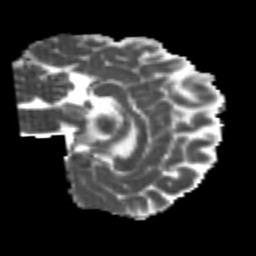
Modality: MD
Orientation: sagittal
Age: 21
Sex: female
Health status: healthy
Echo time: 0.074 s